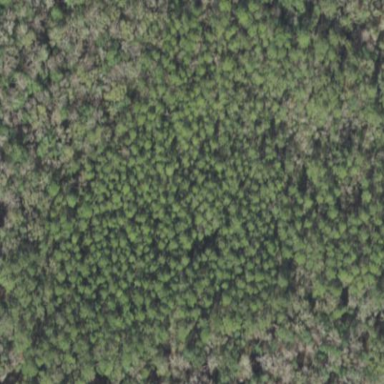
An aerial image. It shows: Woodland with needle-leaved trees.